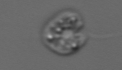
Label: Amoeba